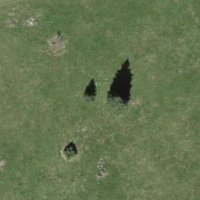
EUNIS habitat code: 52
Species observed at this site:
Plantago major